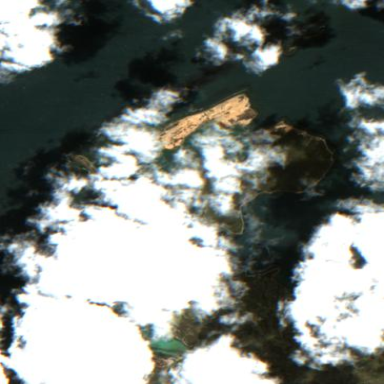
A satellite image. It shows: Island with natural coastline.